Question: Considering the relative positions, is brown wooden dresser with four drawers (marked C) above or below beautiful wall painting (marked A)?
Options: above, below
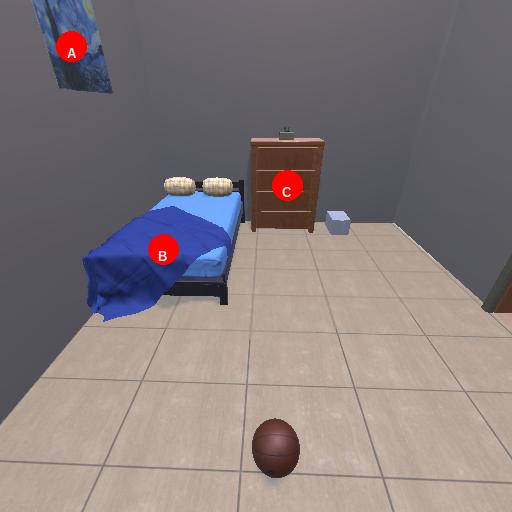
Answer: above